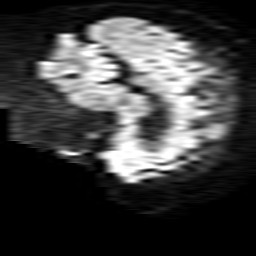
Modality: TRACE
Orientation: sagittal
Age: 45
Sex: female
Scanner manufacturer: philips
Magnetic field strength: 1.5 T
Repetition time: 3.651 s
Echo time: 0.09255 s